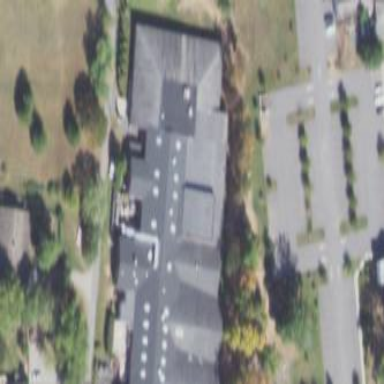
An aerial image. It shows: Building used as fitness center.